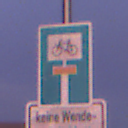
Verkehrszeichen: SackgasseRadverkehrDurchlaessig
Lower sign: HinweisGeaenderteVorfahrtVerkehrsfuehrungVerkehrsregelung3
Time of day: Dawn
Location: Outdoor (Nature)
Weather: PartlyCloudy
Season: NotSpecified
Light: Natural